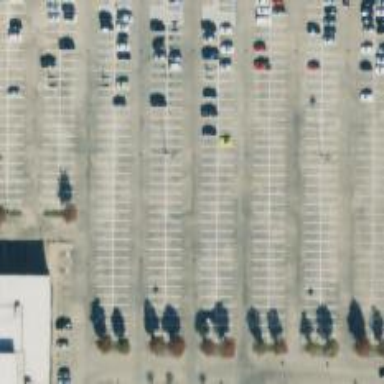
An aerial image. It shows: Parking space is available.